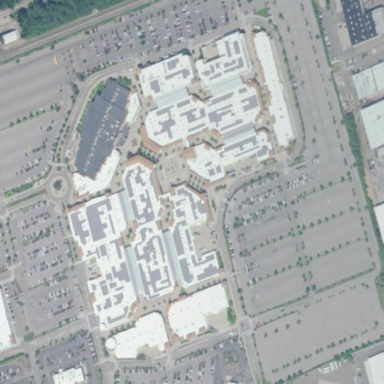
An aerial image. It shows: Retail area.